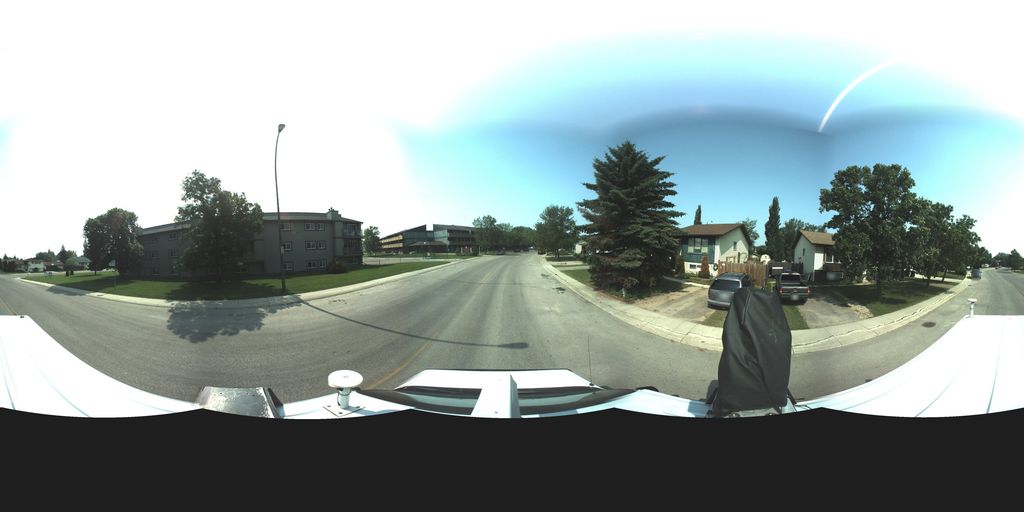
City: saskatoon